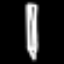
Label: pencil